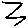
Label: zigzag